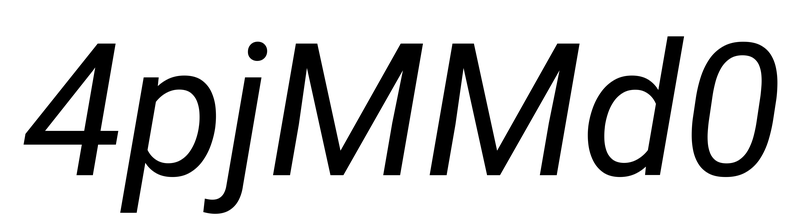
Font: Roboto-Italic_Italic